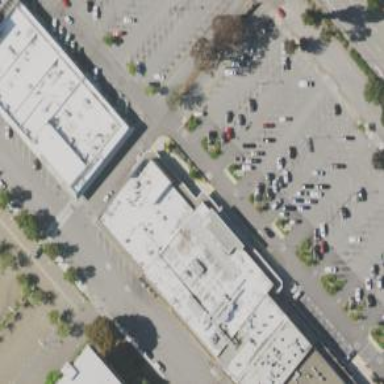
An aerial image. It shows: Supermarket.